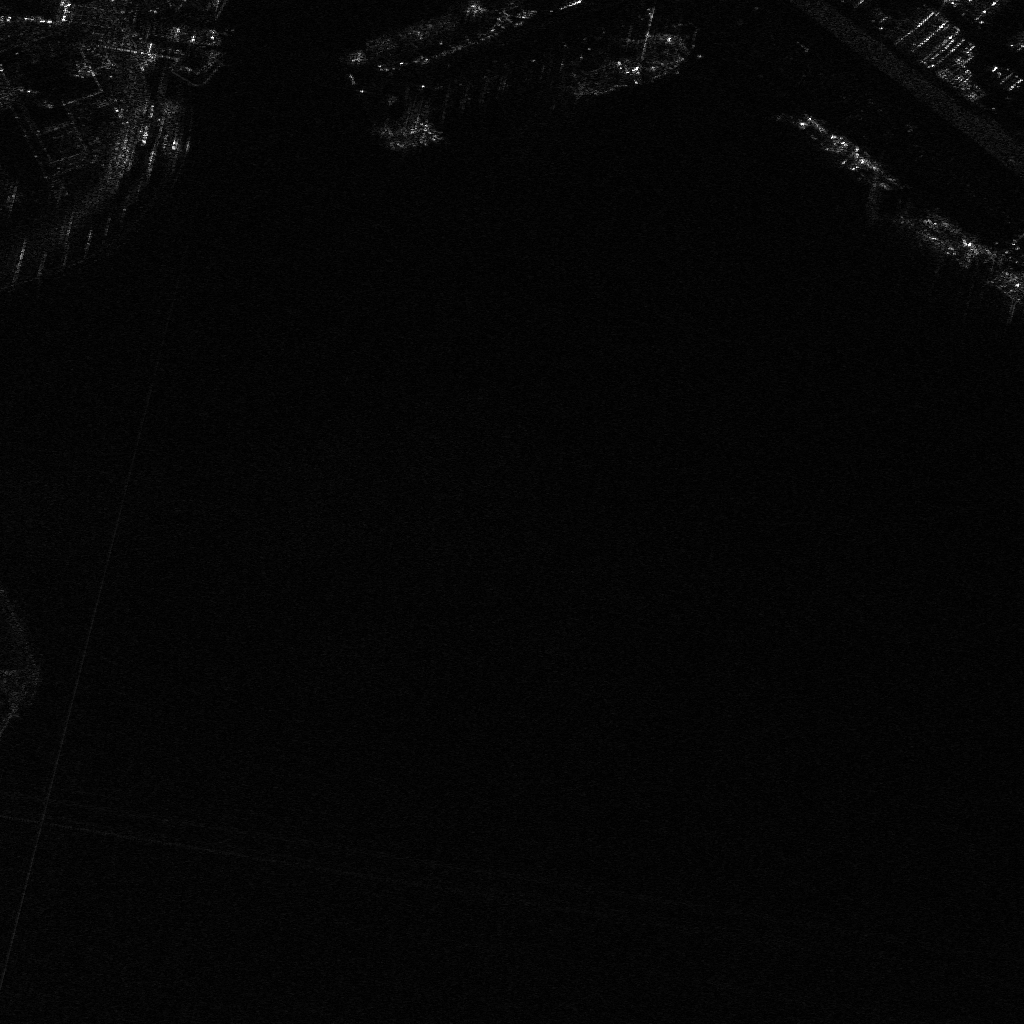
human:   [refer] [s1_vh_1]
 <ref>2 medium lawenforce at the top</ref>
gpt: <box>[[38, 10, 39, 14, 77], [39, 11, 41, 15, 78]]</box>